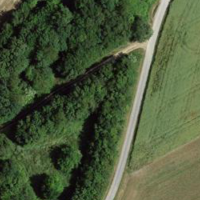
EUNIS habitat code: 52
Species observed at this site:
Himantoglossum hircinum